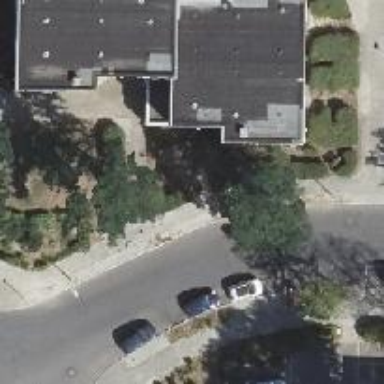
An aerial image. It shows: Residential road with asphalt surface. It has separate sidewalks on both sides.